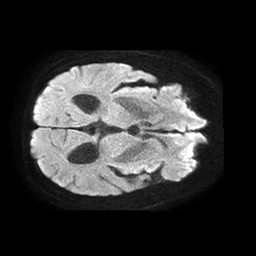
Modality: TRACE
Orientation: axial
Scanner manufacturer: philips
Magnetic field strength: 1.5 T
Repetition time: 4.6 s
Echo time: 0.08631 s